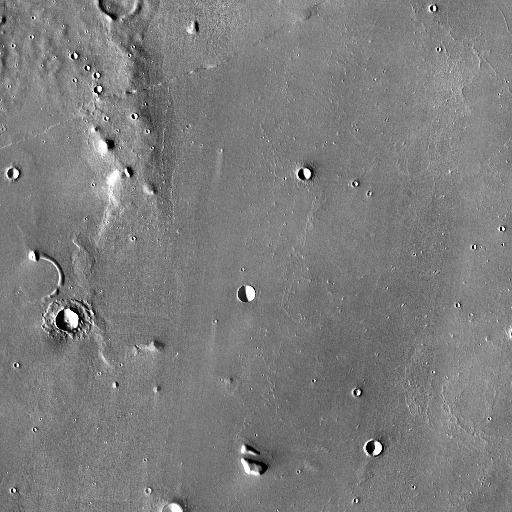
Crater classes present: Background, Other, Buried, Secondary